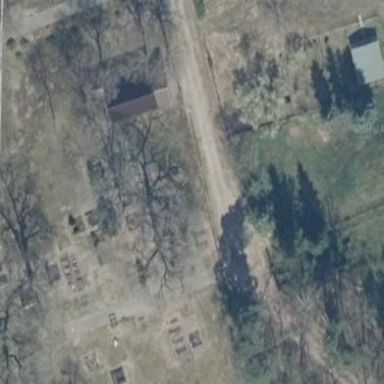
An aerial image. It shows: Cemetery.